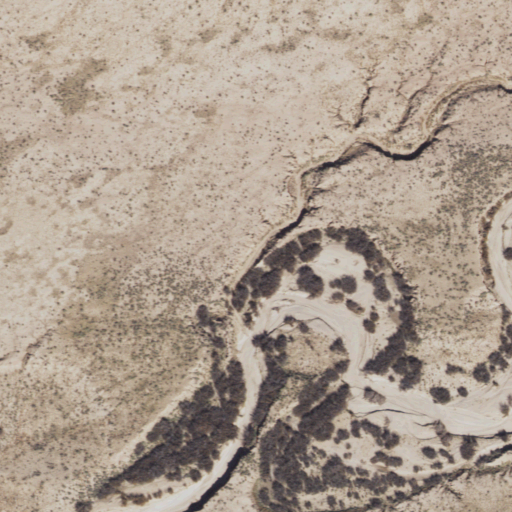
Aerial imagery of valley in Arizona named Aguaje Draw containing shrub, grassland, herbaceous wetlands, and woody wetlands